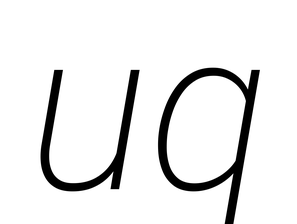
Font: Roboto-Italic_ExtraLight_Italic